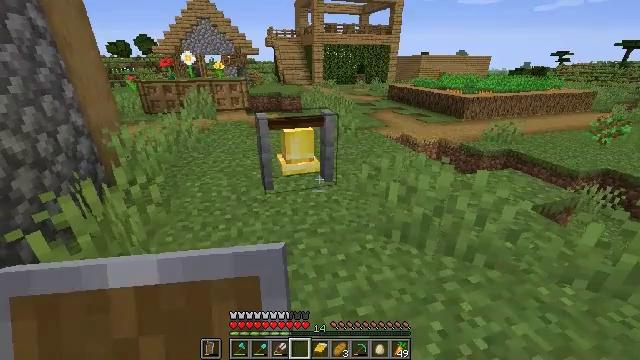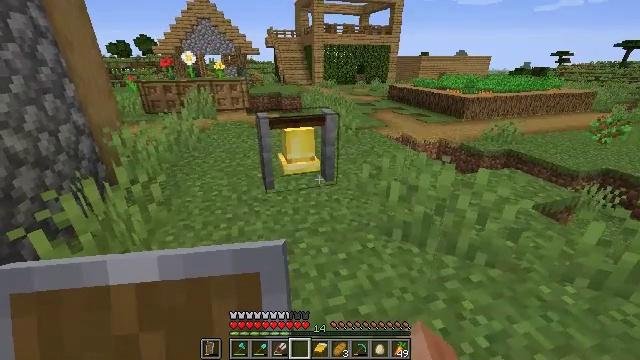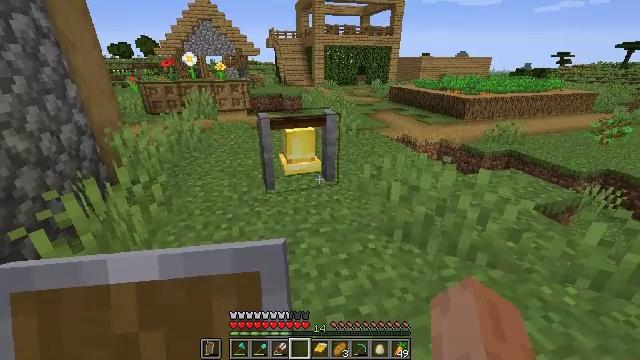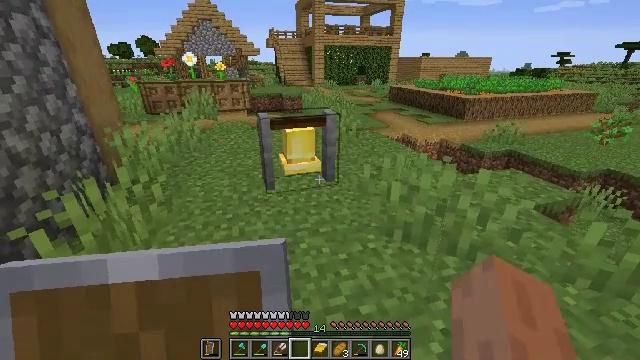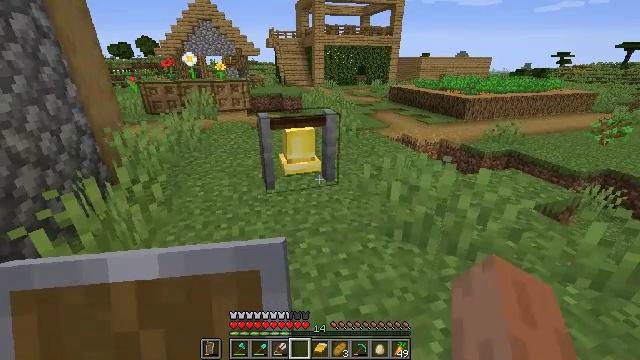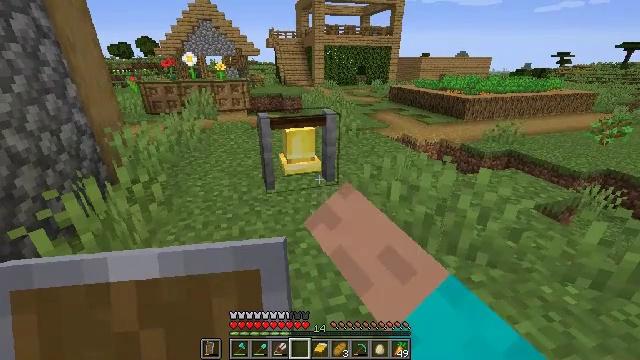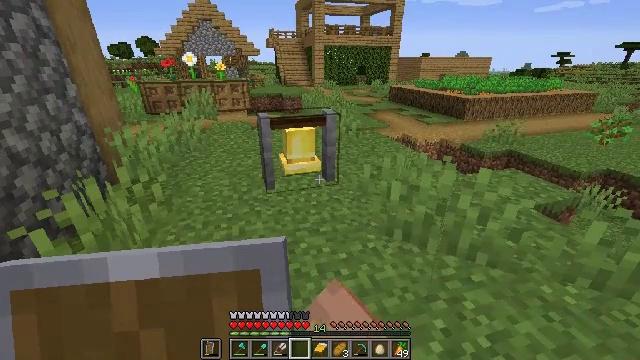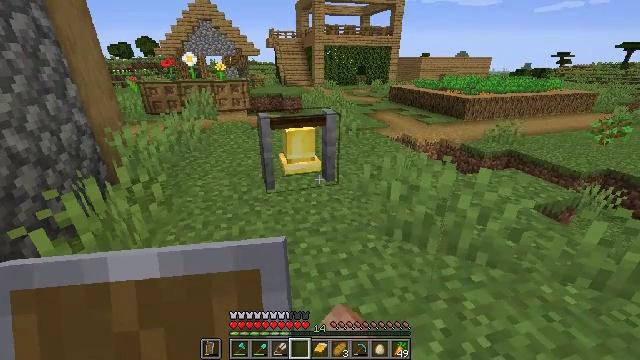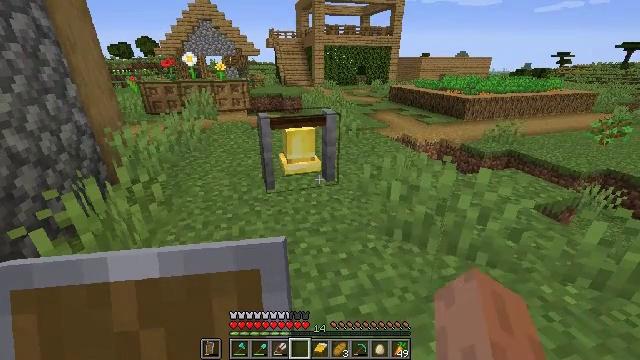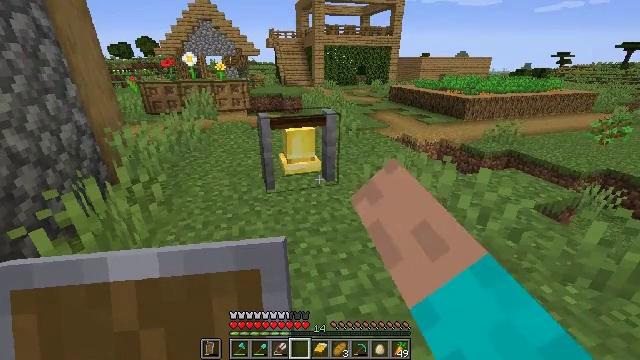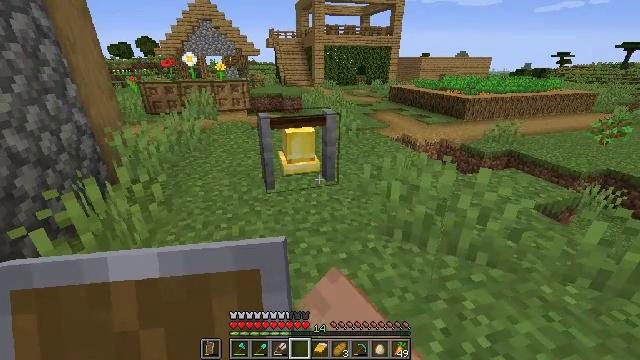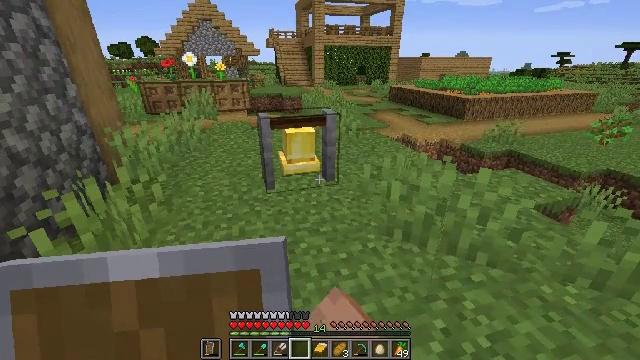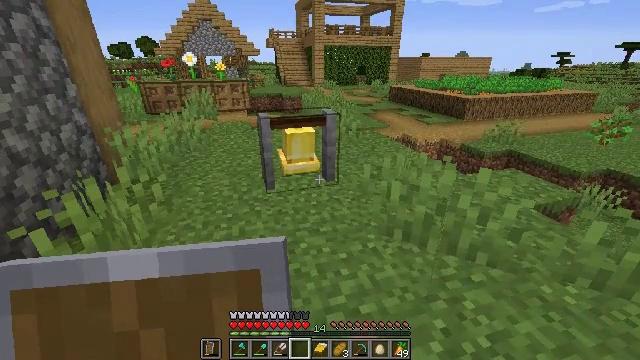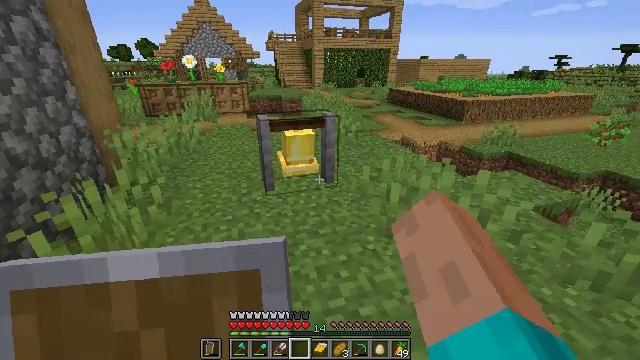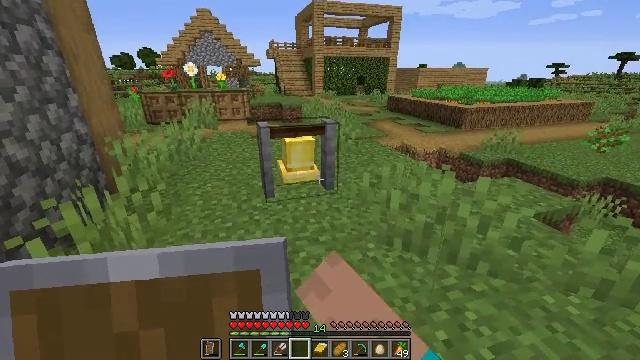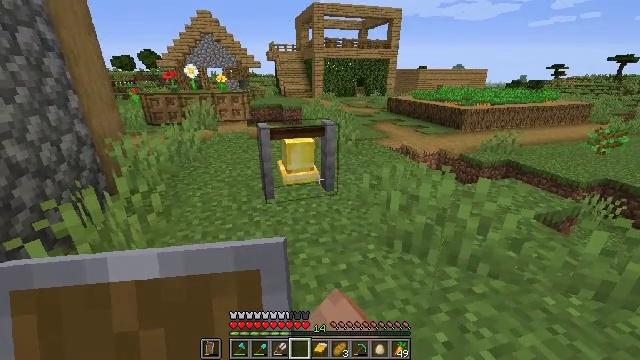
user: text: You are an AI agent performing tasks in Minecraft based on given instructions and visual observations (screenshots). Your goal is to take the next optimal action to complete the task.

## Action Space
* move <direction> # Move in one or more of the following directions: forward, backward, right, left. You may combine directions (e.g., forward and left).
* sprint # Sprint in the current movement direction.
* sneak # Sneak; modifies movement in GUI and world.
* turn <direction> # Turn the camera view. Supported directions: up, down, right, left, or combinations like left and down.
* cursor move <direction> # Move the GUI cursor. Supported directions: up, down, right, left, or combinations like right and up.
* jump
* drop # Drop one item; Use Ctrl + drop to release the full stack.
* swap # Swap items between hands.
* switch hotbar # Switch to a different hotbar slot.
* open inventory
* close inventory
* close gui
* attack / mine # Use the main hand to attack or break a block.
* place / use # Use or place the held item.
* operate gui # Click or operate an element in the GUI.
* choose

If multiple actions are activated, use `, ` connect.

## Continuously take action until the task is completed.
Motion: motion action
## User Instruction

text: Attack the white terracotta to collect it.
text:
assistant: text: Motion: no_op
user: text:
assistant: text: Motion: no_op
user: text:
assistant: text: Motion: no_op
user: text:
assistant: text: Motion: use / place
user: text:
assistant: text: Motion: use / place
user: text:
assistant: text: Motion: use / place
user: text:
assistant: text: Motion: no_op
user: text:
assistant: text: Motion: use / place
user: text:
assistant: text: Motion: use / place
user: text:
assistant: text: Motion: use / place
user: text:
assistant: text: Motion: no_op
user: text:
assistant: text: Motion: use / place
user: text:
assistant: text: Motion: use / place
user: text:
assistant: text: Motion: turn up
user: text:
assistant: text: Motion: use / place
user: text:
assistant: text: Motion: use / place
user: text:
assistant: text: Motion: use / place
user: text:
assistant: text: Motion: no_op
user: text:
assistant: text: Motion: use / place
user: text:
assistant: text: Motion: turn right, use / place
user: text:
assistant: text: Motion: turn right, use / place
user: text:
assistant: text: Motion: turn right
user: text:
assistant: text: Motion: turn right
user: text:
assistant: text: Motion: turn right and down
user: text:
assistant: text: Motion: turn right
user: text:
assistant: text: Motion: no_op
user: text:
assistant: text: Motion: no_op
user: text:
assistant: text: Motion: no_op
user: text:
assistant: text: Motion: turn right
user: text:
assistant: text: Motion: turn right